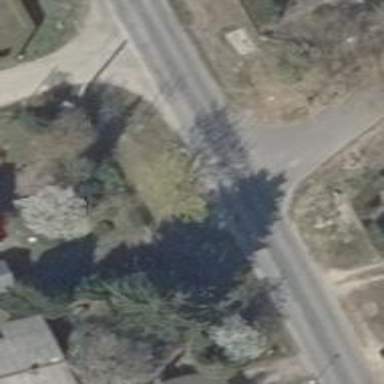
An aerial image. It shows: Residential road with asphalt surface.